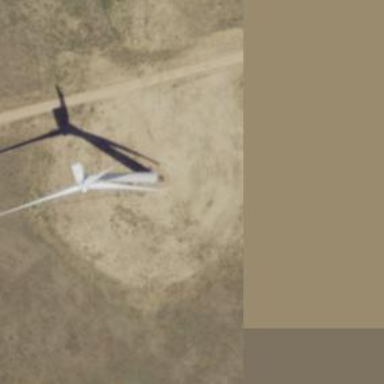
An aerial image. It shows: Wind generator using horizontal axis wind turbines.